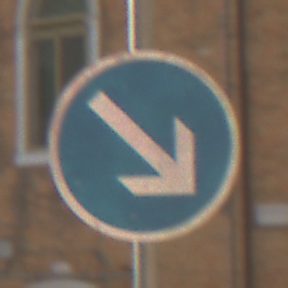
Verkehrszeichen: VorgeschriebeneVorbeifahrtRechts
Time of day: MorningAfternoon
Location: Outdoor (Urban)
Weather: Clear
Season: NotSpecified
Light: Natural